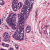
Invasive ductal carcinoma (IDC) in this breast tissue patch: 0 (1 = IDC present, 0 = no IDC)